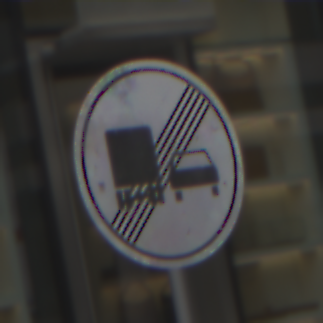
Verkehrszeichen: EndeUeberholverbotKraftfahrzeuge
Umgebung: Outdoor, Urban
Tageszeit: Midday
Wetter: Overcast
Licht: Natural
Jahreszeit: NotSpecified
Kontrast: LowContrast